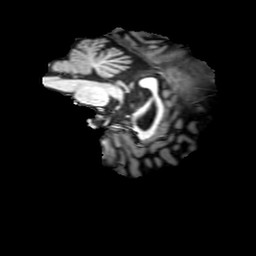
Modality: T1w
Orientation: sagittal
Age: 33
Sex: female
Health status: ill